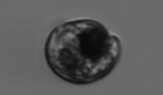
Label: Proterythropsis